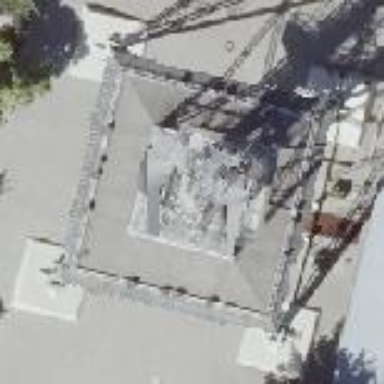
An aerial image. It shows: Tower that serves as popular attraction.